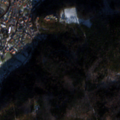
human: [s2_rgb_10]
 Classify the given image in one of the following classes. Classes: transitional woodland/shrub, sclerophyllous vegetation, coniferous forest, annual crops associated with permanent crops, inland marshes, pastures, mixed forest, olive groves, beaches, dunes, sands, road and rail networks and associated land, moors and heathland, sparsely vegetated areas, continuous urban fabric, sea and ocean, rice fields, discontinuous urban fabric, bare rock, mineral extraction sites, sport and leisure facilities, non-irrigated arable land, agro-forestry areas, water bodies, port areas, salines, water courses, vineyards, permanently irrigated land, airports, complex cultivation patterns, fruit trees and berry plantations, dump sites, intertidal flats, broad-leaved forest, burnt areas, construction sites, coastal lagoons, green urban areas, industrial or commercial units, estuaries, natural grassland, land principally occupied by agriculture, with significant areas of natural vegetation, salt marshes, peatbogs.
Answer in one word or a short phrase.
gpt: discontinuous urban fabric, land principally occupied by agriculture, with significant areas of natural vegetation, coniferous forest, mixed forest